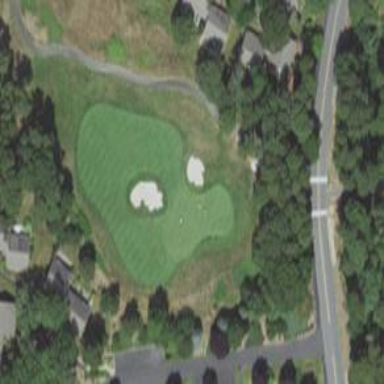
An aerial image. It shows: View of golf hole.